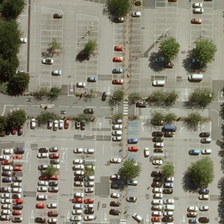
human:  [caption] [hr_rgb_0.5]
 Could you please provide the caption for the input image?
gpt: many cars are in a parking lot with many empty parking spaces and some green trees .

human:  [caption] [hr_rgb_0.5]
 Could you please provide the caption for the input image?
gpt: many cars are in a parking lot with many empty parking spaces and some green trees .

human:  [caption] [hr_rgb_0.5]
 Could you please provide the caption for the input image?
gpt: many cars are in a parking lot with many empty parking spaces and some green trees .

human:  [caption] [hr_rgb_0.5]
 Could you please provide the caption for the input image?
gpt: many cars are in a parking lot with many empty parking spaces and some green trees .

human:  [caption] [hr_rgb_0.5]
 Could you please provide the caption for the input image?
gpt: many cars are in a parking lot with many empty parking spaces and some green trees .